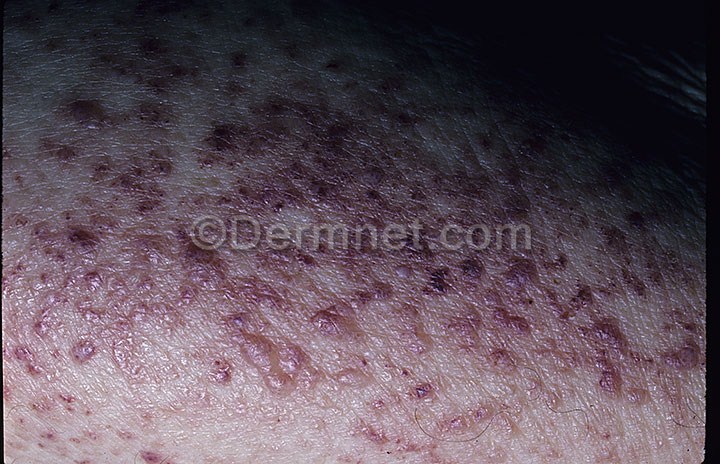
Disease: Exanthems and Drug Eruptions